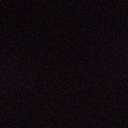
Screen state: off